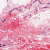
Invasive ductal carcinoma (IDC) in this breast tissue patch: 0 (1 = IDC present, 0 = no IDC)